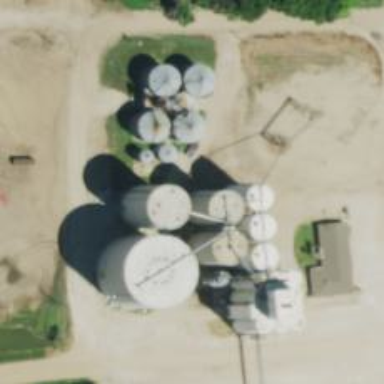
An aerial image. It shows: Silo.